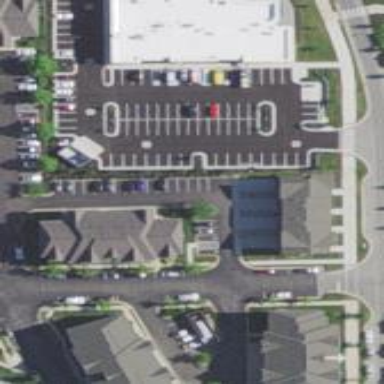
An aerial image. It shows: Retail area.